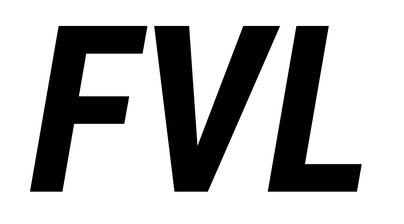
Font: Roboto-Italic_Condensed_Bold_Italic